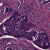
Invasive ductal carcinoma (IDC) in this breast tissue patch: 1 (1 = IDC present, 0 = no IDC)